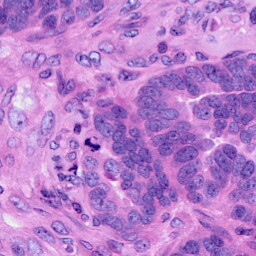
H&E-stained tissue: Ovarian